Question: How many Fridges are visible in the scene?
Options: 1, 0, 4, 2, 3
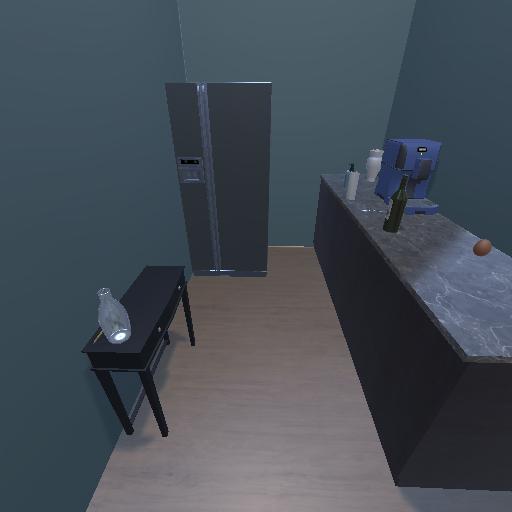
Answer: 1